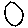
Label: circle